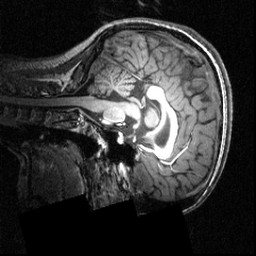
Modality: T1w
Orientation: sagittal
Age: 19
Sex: female
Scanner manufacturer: siemens
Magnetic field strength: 3.951 T
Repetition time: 1.5 s
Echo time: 0.00335 s